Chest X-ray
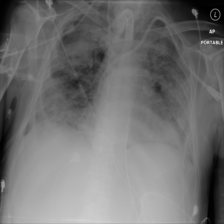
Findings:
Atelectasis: negative
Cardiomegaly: negative
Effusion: negative
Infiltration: negative
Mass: negative
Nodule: negative
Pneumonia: negative
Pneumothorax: negative
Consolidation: positive
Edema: negative
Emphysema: negative
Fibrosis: negative
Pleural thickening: negative
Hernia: negative